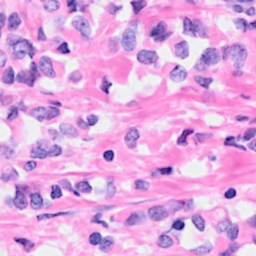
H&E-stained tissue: Breast